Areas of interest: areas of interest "Logistics and Express Delivery"
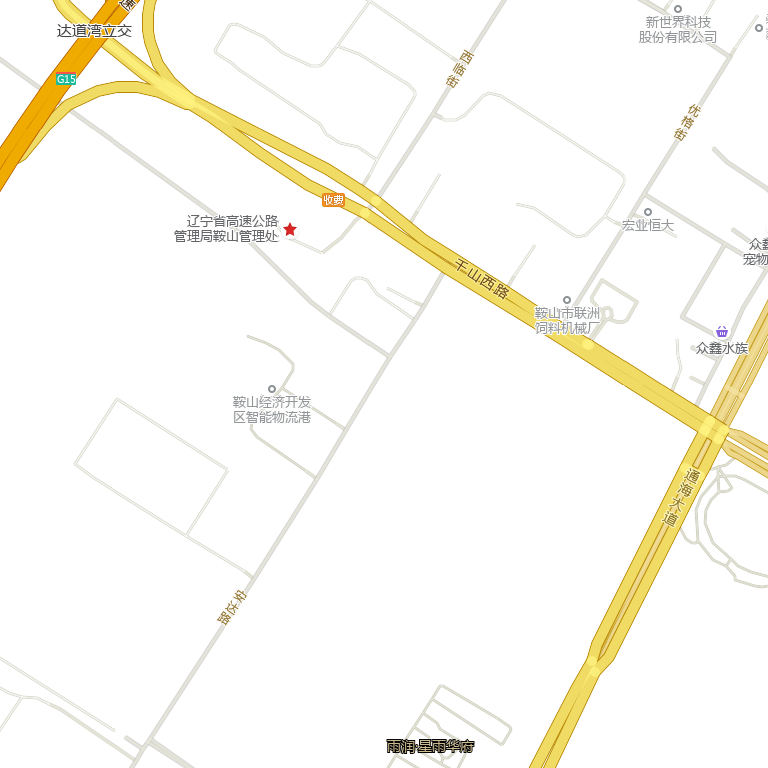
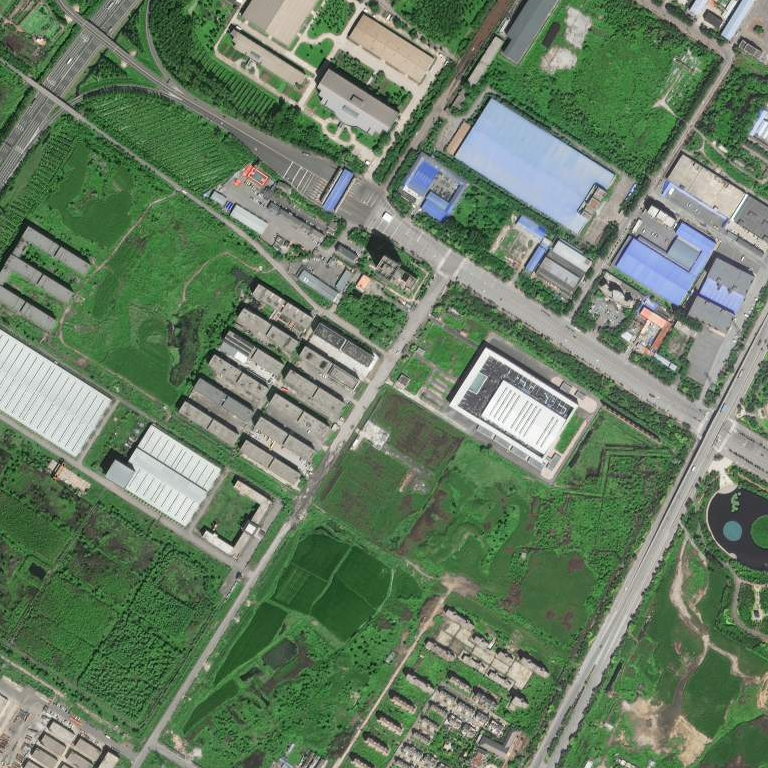